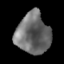
Tissue: lung
Cell type: Epithelial cells
Senescence score: 0.1985
Nuclear area (px): 1354
Mean DAPI intensity: 109.391